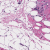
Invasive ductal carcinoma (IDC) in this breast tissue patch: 0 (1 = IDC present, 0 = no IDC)